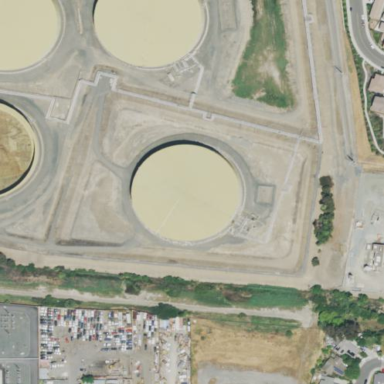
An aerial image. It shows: Storage tank building.